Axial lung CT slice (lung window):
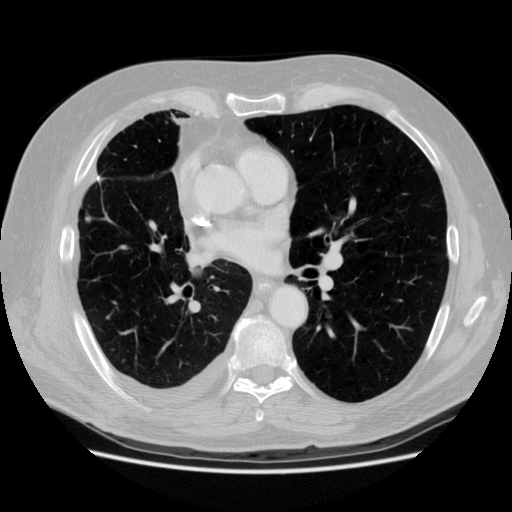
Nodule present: yes
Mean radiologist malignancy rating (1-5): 1